Question: My knowledge of css and html is fairly limited. I am trying to make tiles that contain an image and one line of text, and these tiles should go next to each other, then continue on the next line if the screen's width has been used.

This image shows what I need. The blue areas are images, the text below it is horizontally aligned 'center'. The tiles are 160px wide, their height depends on how long the text is, but should be at least 150px. I know I have to work with divs, obviously, but I can't really get any further than that.
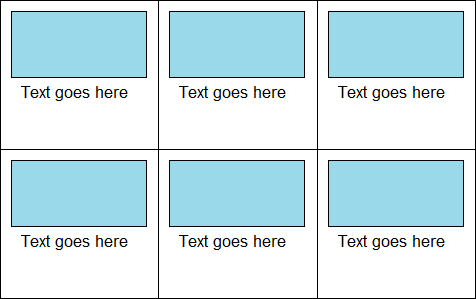
Answer: '''
<div><img src=".jpg" width="110" />text</div>
.
.
.
<div><img src=".jpg" width="110" />text</div>
'''
'''
div{
width:160px;
border:1px solid grey;
text-align:center;
min-height:150px;
height:auto;
vertical-align:middle;
padding:8px;
float:left
}
img{display:block; margin:0 auto}
'''
<URL>
Resize the result part to see the effect
'min-height:150px' make default height as 150px
'height:auto' helps to extend the div based on the content.
'float:left' makes divs to sit next to each other.